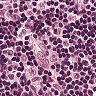
Metastatic tissue present: no